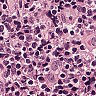
Metastatic tissue present: no